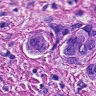
Metastatic tissue present: yes